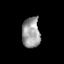
Tissue: prostate
Cell type: T cells
Senescence score: 0.6938
Nuclear area (px): 542
Mean DAPI intensity: 154.854